Question: I want to show a table of results like this one:

once every time time the program is updated. The tables should be in a next to each other with the option to scroll and view all of them, two at a time(there will be two on screen at any one time).
I have an update() method that does all the work of the number crunching and provides output. So I am guessing a loop like this:
'''
public void showResults(){
MainActivity.e1.start();
while (MainActivity.e1.getCurrentTime() < MainActivity.e1.getEndTime()){
MainActivity.e1.update();
// Print a table.
}
}
'''
So a horizontalScrollView would be good, with a linearLayout (horizontal). My question is this:
For example, if the user specifies 500 updates, is there a way to just say "create and show a table for each one of these updates" without manually creating tableViews in the layout?
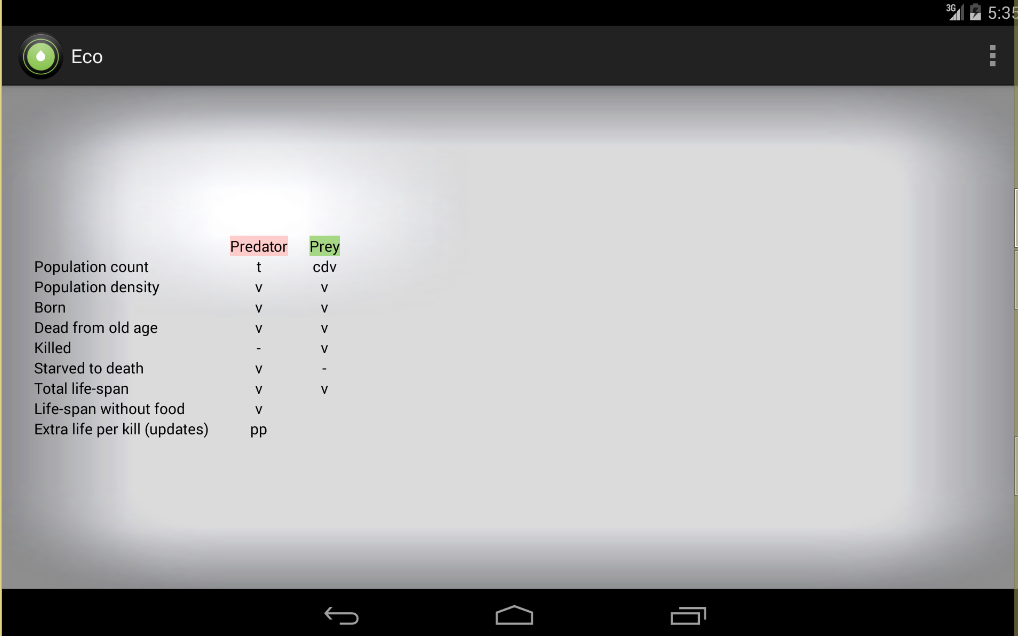
Answer: The way I did this is to have a single inside a inside a . That way I can add as many tables as is necessary for the number of updates. A linearLayout would also have worked but TableView allows me to add tables underneath in the same view as TableRows without clogging it all up with too many LinearViews.